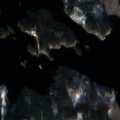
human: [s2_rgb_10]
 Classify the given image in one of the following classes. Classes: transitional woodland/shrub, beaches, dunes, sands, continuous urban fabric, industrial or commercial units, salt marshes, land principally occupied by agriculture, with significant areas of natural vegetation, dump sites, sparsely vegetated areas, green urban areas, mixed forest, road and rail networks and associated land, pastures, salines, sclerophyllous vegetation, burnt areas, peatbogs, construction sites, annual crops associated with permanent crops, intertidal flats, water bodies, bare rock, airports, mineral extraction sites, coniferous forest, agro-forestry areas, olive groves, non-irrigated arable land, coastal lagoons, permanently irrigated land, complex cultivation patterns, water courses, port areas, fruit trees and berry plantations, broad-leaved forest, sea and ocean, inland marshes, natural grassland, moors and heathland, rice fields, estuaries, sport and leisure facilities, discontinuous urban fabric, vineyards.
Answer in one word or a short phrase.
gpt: coniferous forest, mixed forest, transitional woodland/shrub, water bodies